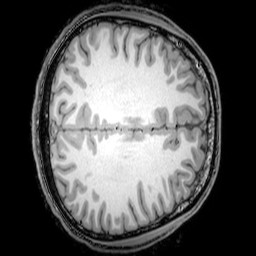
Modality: T1w
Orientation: axial
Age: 24
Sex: male
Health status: healthy
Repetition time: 0.081 s
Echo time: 0.037 s